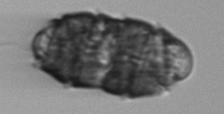
Label: Margalefidinium